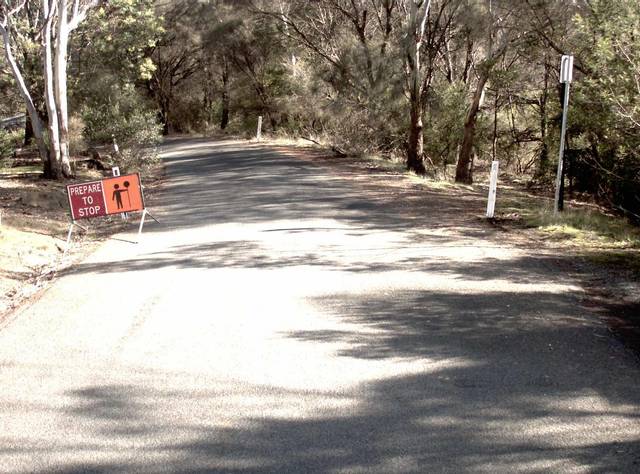
Region: Australia
Coordinates: -41.459, 147.117